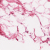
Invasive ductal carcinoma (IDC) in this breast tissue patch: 0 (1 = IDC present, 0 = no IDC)